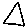
Label: triangle